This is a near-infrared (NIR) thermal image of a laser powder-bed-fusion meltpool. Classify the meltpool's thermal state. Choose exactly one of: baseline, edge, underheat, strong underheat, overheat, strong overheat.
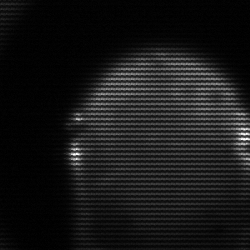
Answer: edge